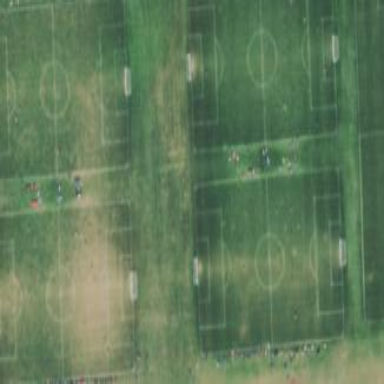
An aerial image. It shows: Soccer pitch for outdoor sports and leisure activities.